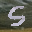
Label: 5